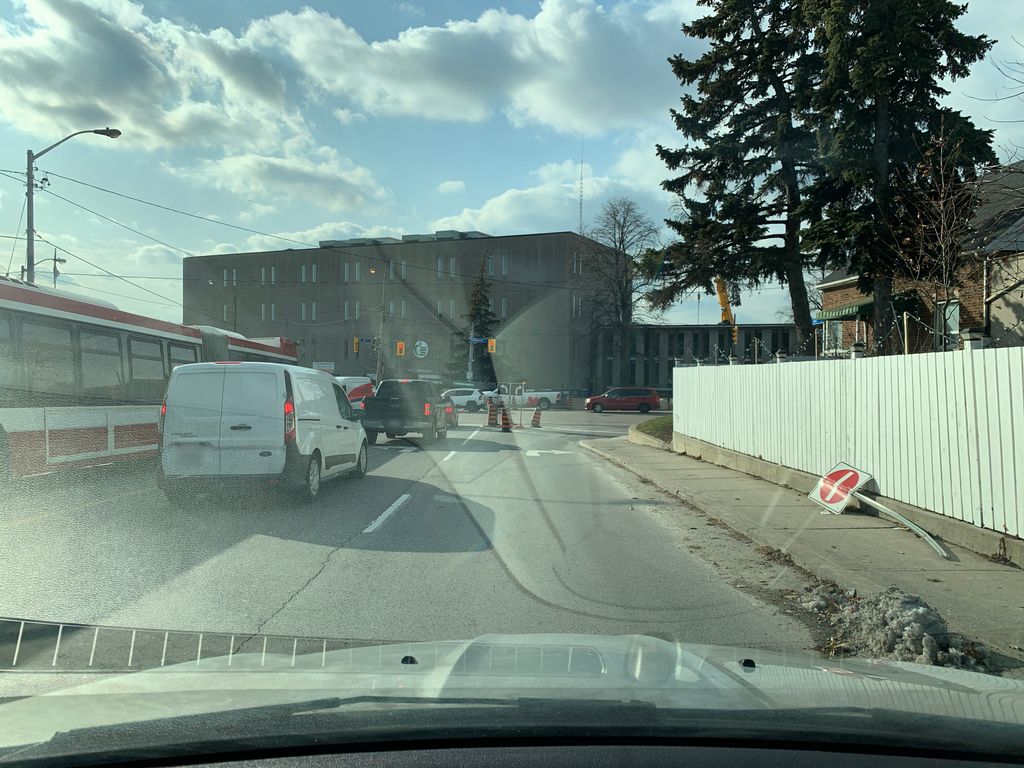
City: toronto